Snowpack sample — Snodgrass Mountain, Crested Butte, Colorado (2/4/25, 12:06 PM MST)
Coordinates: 38.923, -106.968
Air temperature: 35 °F
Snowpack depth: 80 cm
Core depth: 70 cm
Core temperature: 32 °F
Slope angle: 14°, slope face: 78°
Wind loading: low
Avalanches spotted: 0
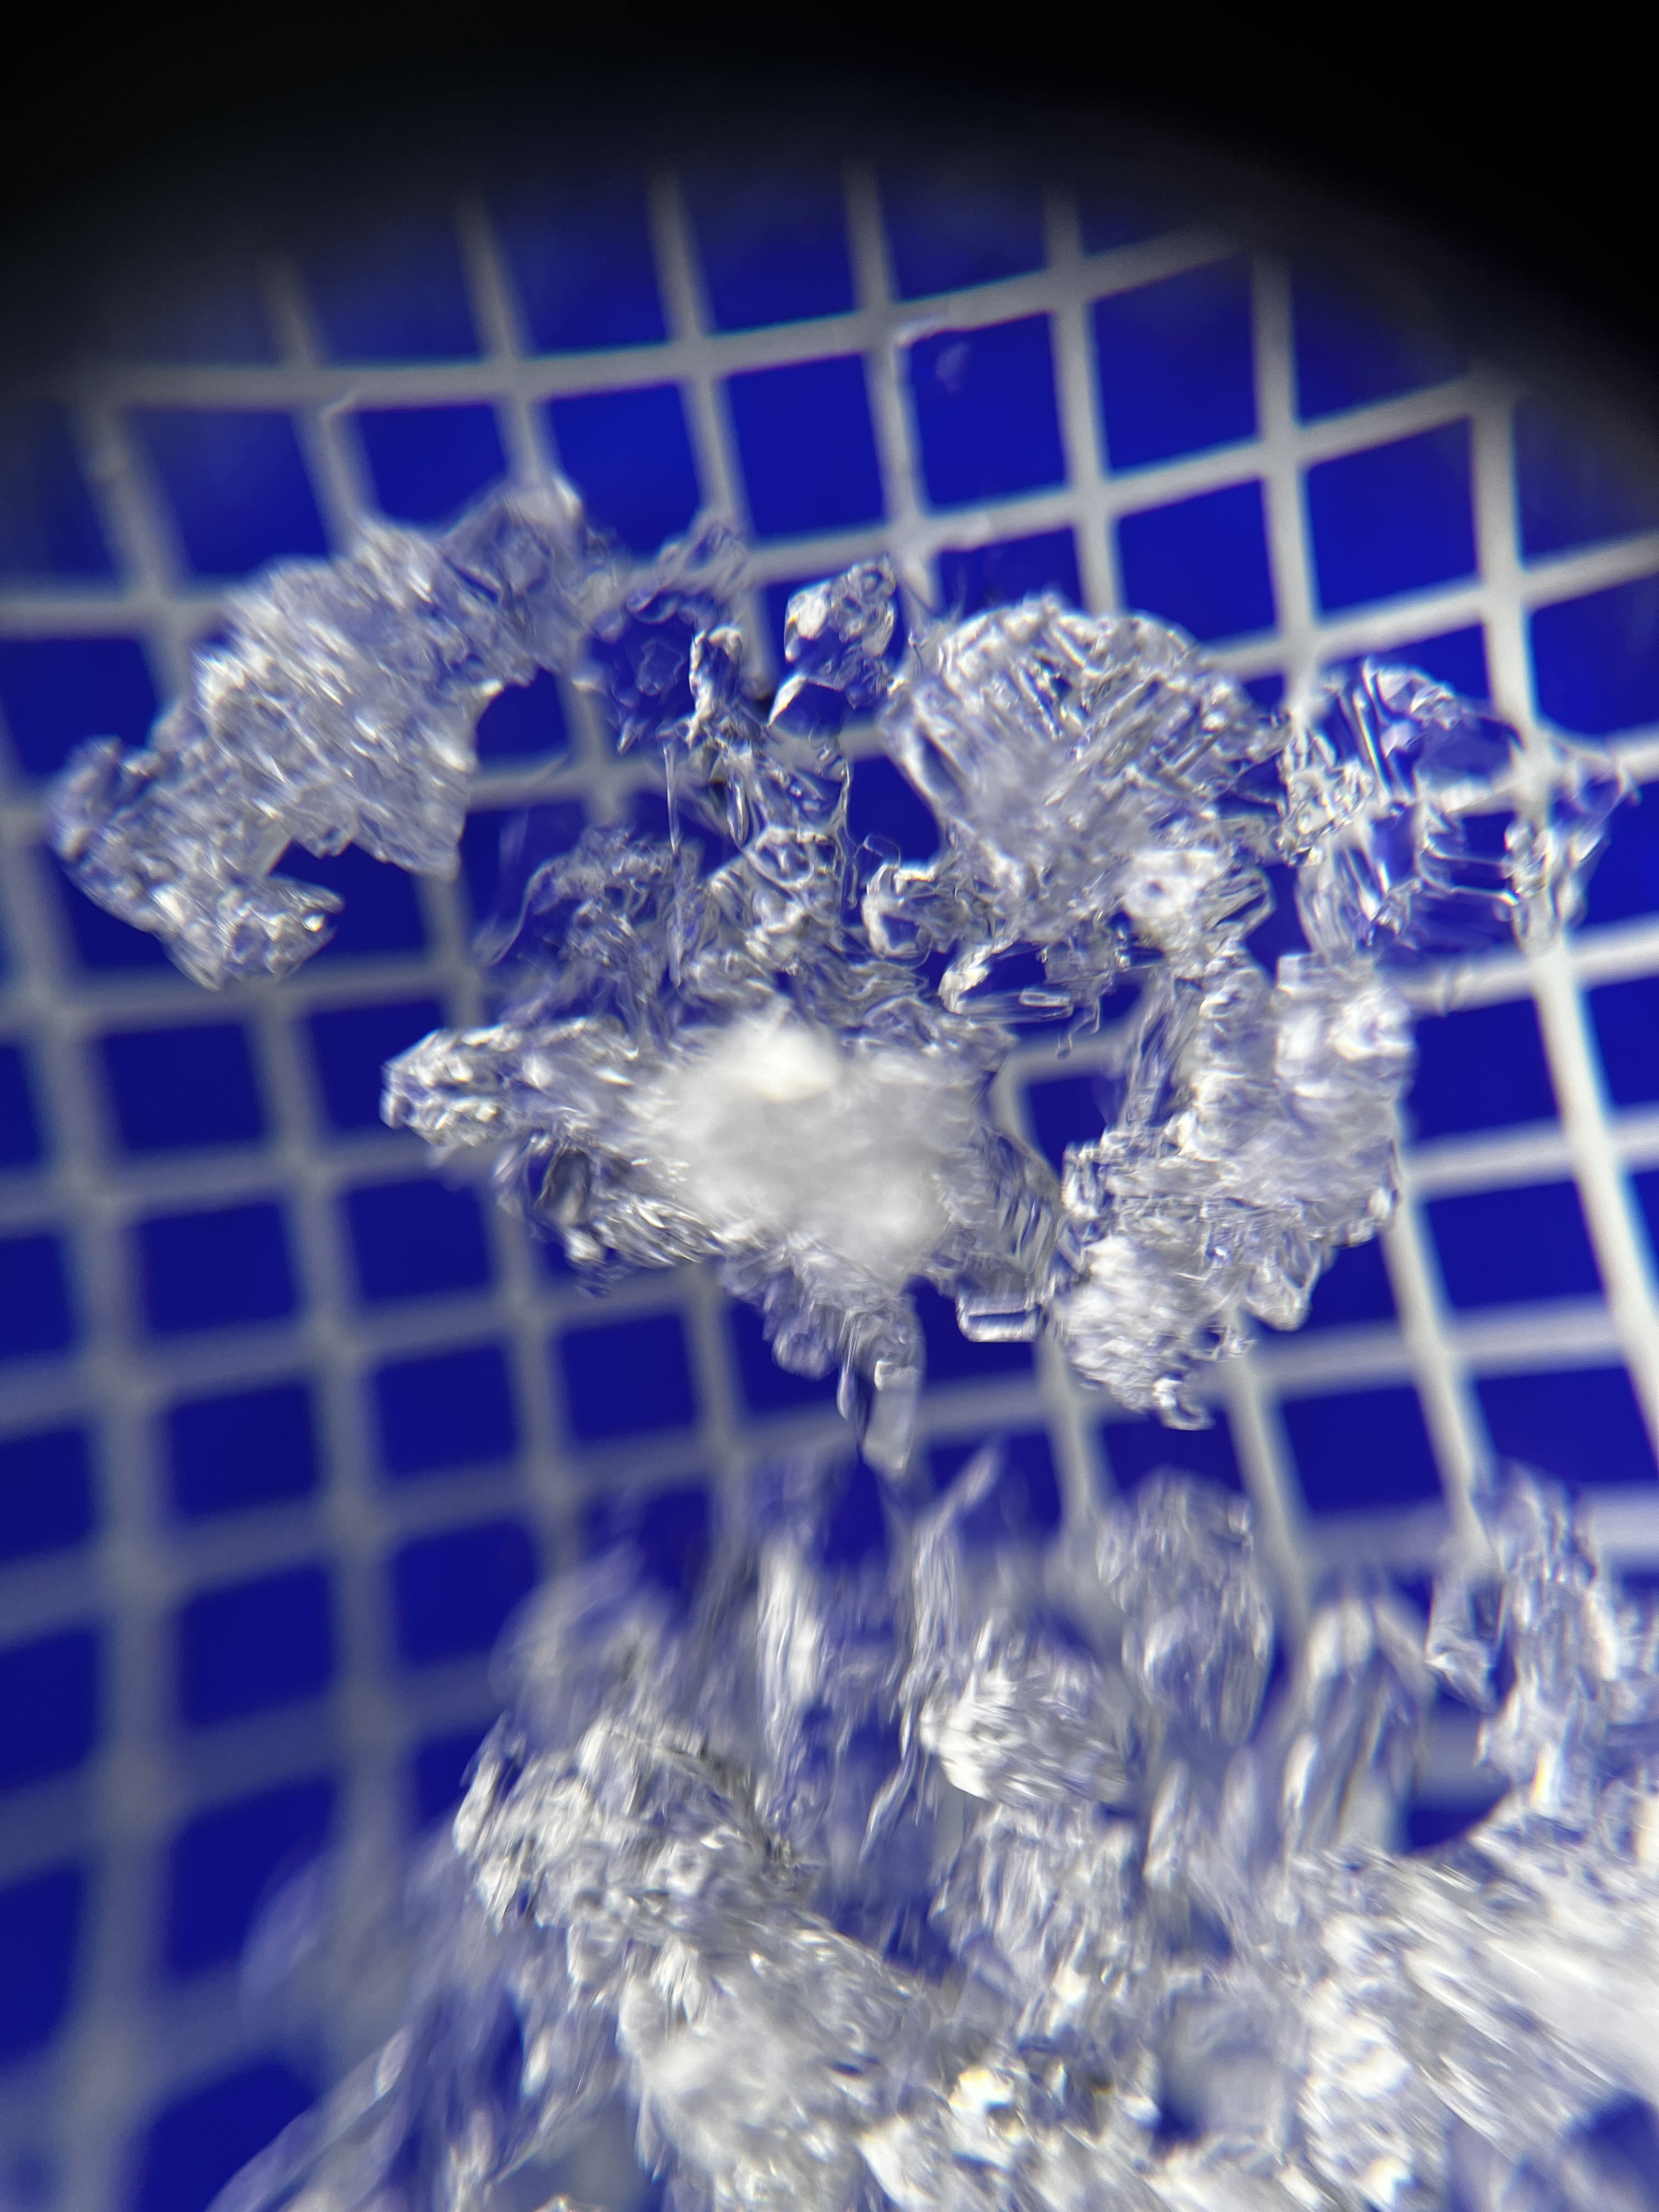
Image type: magnified_profile
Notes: No avalanches nearby, unusually warm weather for the last month reported by residents, Collected 25 yards from treeline